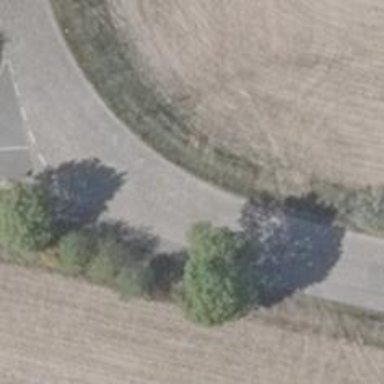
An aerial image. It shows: Unclassified road.